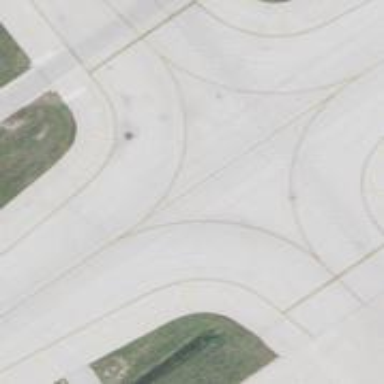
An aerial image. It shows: Image of taxiway at airport.